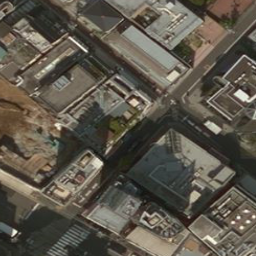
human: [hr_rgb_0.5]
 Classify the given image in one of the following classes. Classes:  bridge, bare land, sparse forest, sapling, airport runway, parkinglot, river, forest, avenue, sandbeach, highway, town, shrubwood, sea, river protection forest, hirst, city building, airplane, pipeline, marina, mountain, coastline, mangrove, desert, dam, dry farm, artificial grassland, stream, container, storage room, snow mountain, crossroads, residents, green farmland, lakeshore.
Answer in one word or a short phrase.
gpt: city building